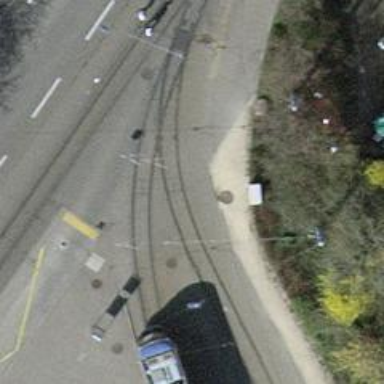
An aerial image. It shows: Unmarked crossing on asphalt footway.